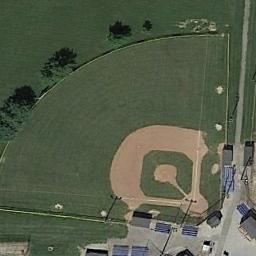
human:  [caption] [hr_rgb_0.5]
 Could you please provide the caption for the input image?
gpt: The baseball field is surrounded by neat rows of small houses .

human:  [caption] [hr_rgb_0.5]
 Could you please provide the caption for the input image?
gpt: A baseball diamond on the lawn with some trees and some blue buildings beside .

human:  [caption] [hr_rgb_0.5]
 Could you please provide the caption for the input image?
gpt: There is a baseball diamond in the grass surrounded by the houses .

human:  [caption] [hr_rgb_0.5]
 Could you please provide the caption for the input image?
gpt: A baseball diamond is in the middle of grass .

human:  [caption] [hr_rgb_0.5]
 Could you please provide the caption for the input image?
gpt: A few blue houses are beside the baseball diamond .